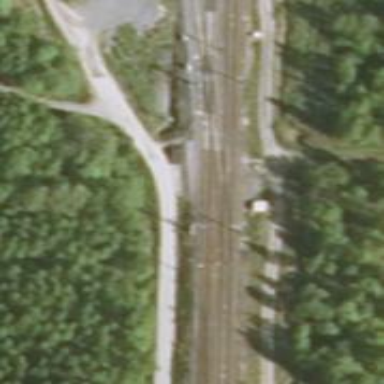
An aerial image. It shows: Railway track with continuous electrified contact line.